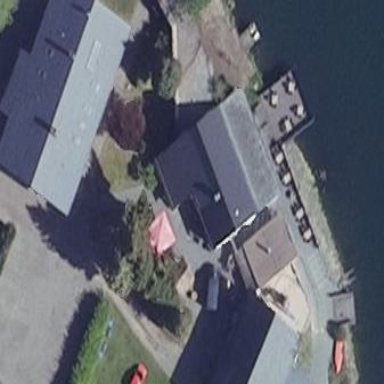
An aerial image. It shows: Shed building.